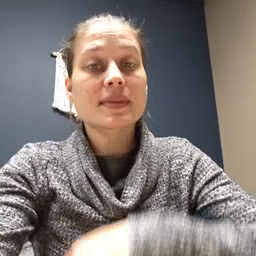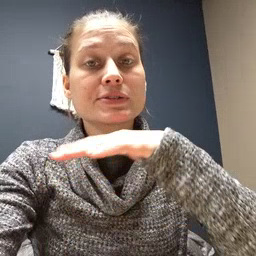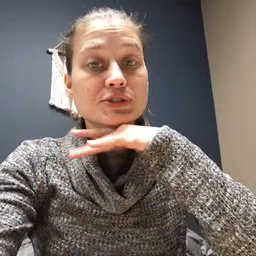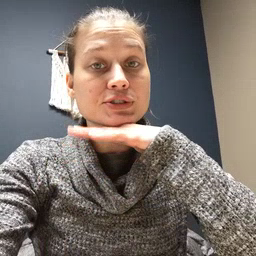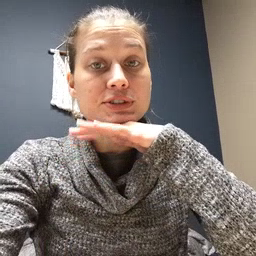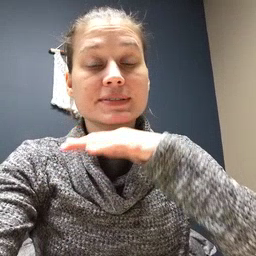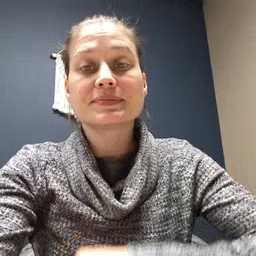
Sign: dirty